Field crop: maize
Growth stage: 2
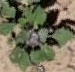
Species: chenopodium